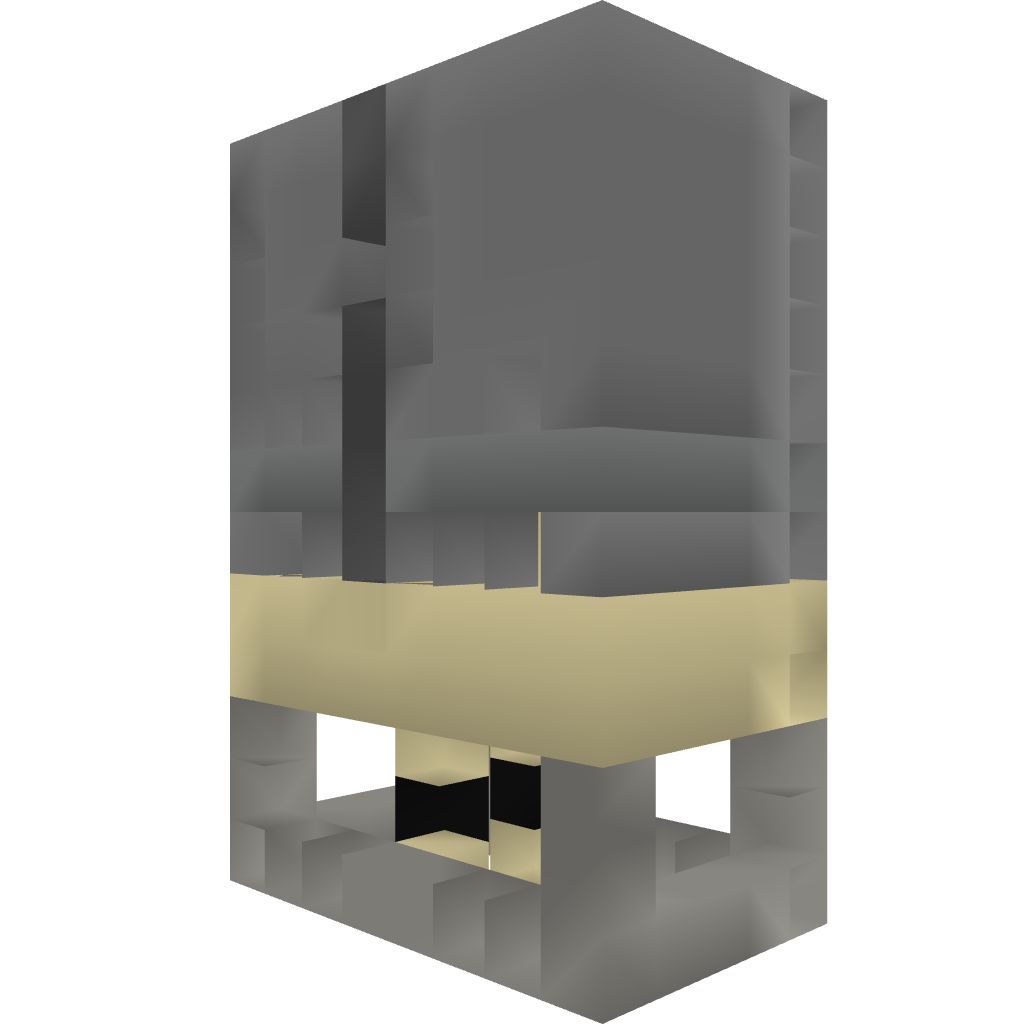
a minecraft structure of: Compact cobble generator